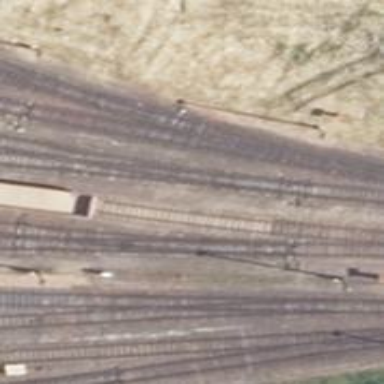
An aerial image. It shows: Railway switch.